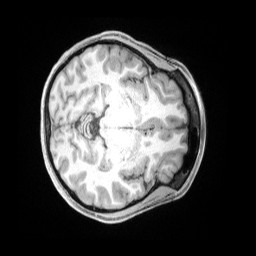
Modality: T1w
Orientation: axial
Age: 36
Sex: female
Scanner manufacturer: siemens
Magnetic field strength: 3 T
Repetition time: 2 s
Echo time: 0.00211 s